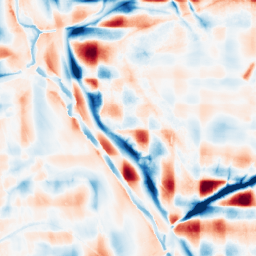
Category: wavelet
Decomposition family: wavelet_reverse_biorthogonal
Decomposition parameters: wavelet: rbio1.3
level: 5
Upsampling method: cubic_catmull_rom
Upsampling parameters: scale: 2
Upsampling scale: 2